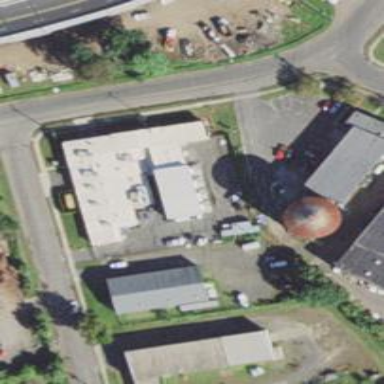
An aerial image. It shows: Industrial building.